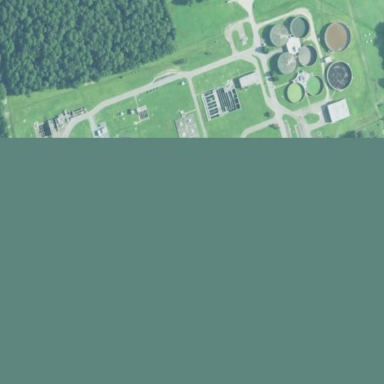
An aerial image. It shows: Wastewater plant.